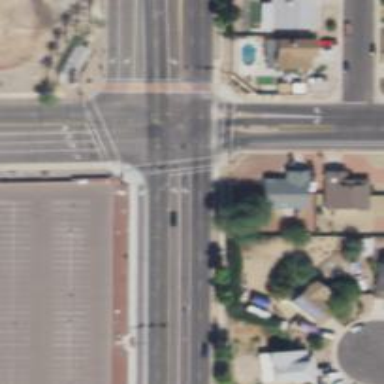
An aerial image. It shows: Footway on asphalt with marked crossing lines.